Question: I have a map with, say, 3 groups of markers (red, blue and green ones) that represent different kind of stores.

I need to group that multiple markers into a cluster, like MarkerClusterer does.
But for the moment I don't know if there is some ways to work with heterogeneous types of markers.
Let's say the simplest way is to group all markers regardless of its color when we unzoom. Is that possible to however to set a different color (red, blue and green specific) when the group is zoomed?
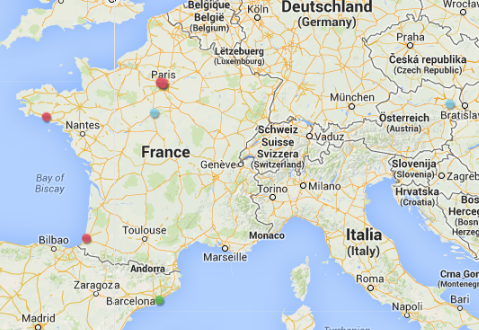
Answer: > Let's say the simplest way is to group all markers regardless of its
color when we unzoom. Is that possible to however to set a different
color (red, blue and green specific) when the group is zoomed?
Yes, you can freely set the appearance of your markers (they can have different icons) that are clustered by the MarkerClusterer. Then after zoom MarkerClusterer will show your colored markers.